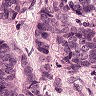
Metastatic tissue present: yes